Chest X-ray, AP view. Patient: 45 years old, sex F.
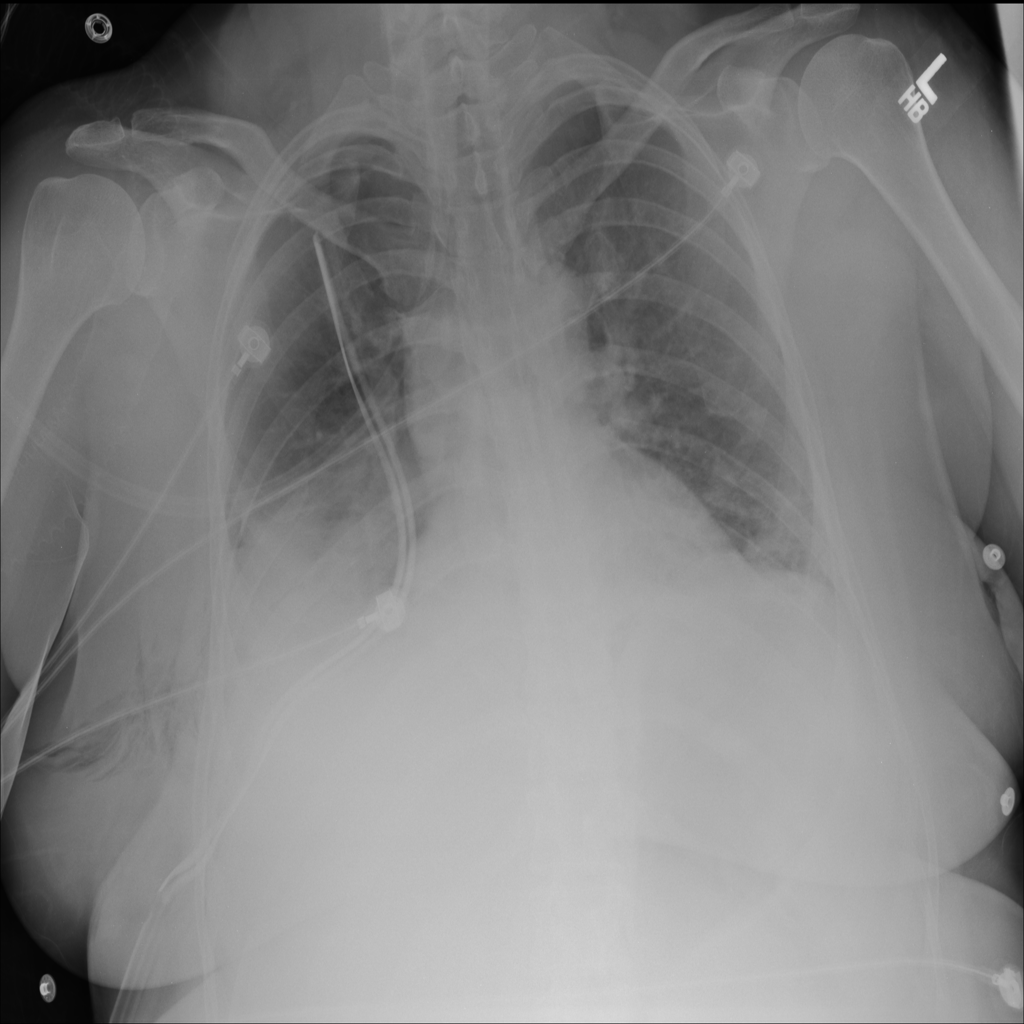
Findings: Atelectasis, Consolidation, Emphysema, Pneumothorax